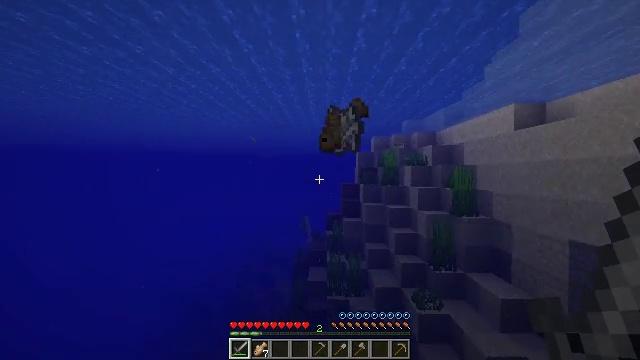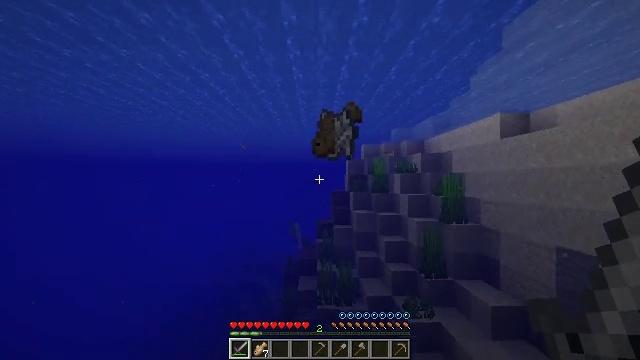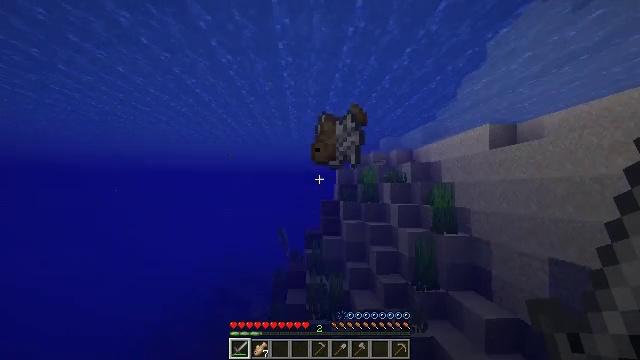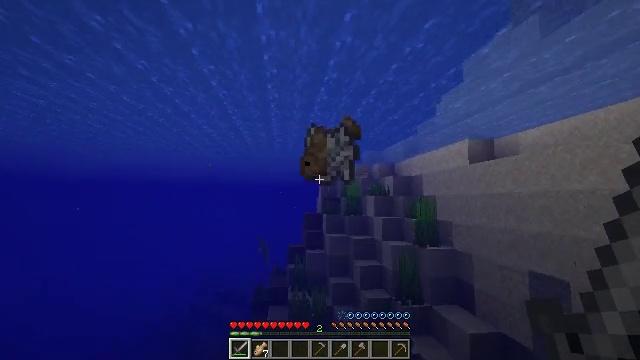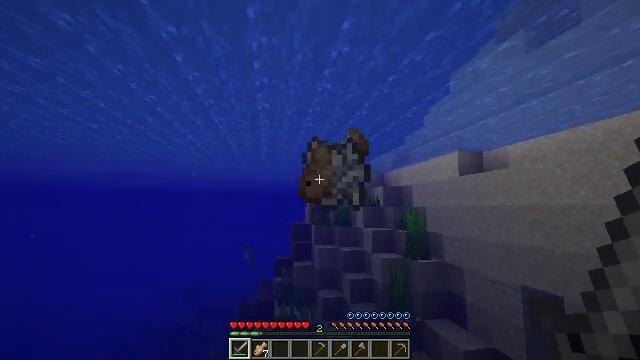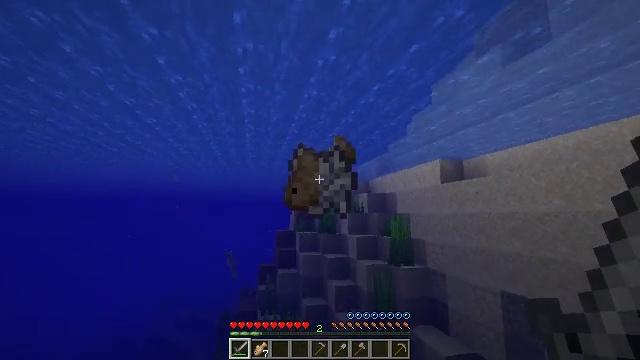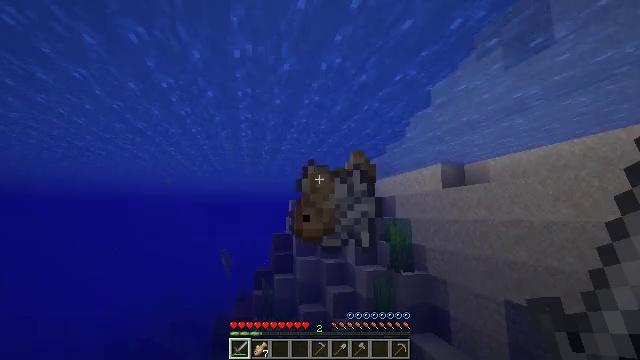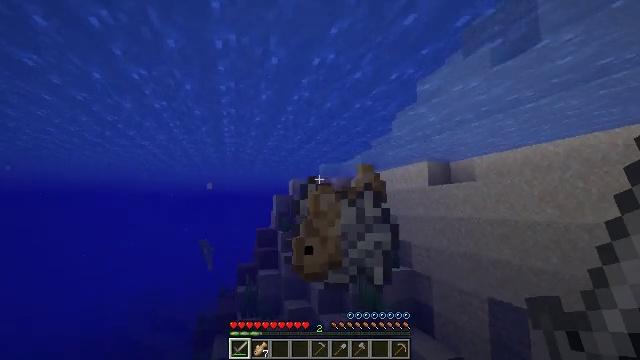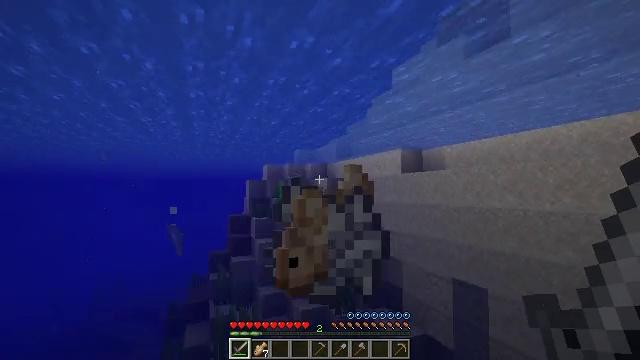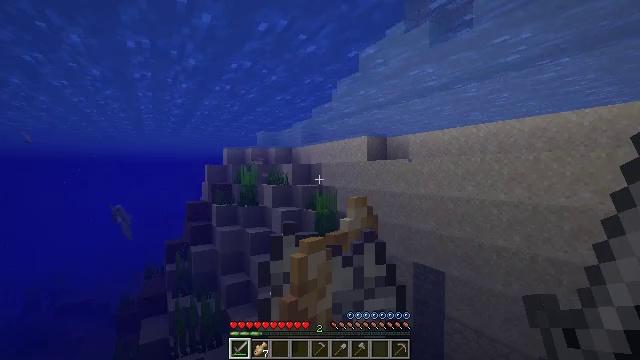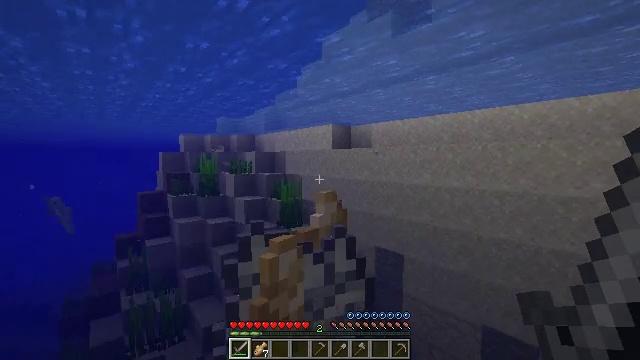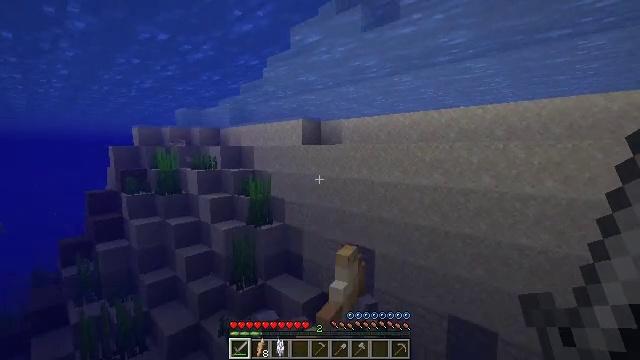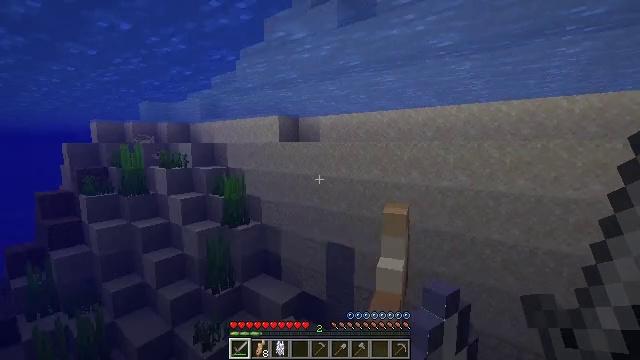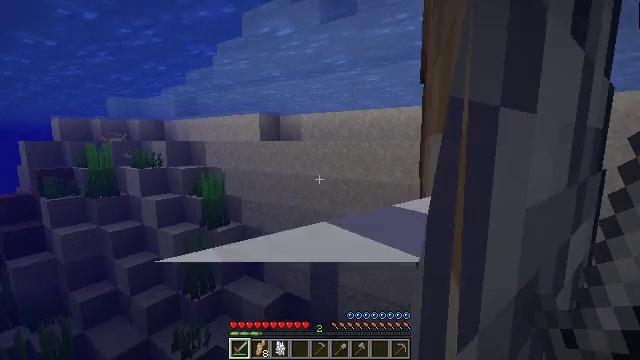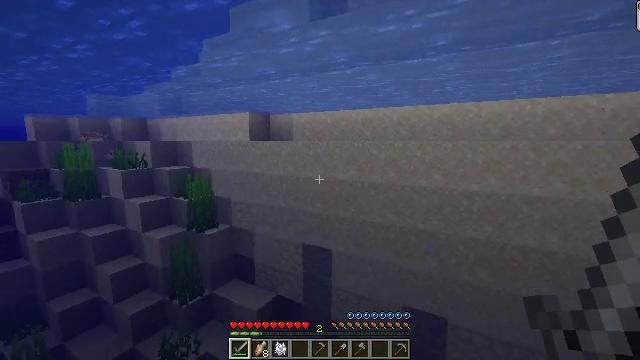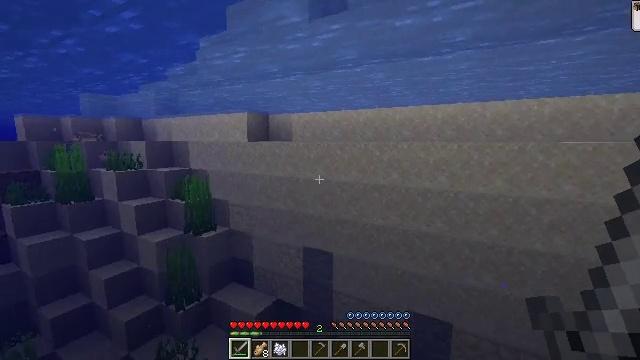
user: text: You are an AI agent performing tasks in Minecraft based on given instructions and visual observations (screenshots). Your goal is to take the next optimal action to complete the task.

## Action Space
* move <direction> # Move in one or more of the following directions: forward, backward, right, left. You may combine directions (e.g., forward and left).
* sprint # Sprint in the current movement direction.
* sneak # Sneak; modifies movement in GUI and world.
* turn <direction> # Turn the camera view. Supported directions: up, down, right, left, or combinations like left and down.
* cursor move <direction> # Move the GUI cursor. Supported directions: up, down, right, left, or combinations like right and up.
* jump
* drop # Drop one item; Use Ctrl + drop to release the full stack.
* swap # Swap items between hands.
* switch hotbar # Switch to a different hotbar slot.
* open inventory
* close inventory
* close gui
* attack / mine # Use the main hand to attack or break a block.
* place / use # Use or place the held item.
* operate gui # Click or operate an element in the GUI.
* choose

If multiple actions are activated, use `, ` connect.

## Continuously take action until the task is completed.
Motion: motion action
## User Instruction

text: Hunt a cod.
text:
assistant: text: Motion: move forward, turn right and up, jump
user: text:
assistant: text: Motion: move forward, turn right and up, jump
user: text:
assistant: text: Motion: move forward, turn right and up, jump
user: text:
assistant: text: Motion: move forward, turn right and up, jump
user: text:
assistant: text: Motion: move forward, turn right and up, jump
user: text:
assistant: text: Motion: move forward, jump
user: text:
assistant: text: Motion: move forward, turn right and down, jump
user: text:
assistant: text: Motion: move forward, turn right and down, jump
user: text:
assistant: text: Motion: move forward, turn right and down, jump
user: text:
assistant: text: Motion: move forward, turn right and down, jump
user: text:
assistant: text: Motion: move forward, turn right and down
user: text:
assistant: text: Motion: move forward, turn right and down
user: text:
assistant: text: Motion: move forward, turn right
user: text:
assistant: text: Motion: move forward, turn right
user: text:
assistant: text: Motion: move forward
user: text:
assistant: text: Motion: move forward
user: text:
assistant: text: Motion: move forward
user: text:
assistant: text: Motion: move forward
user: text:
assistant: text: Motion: move forward
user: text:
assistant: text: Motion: move forward, turn left
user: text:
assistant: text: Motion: move forward, turn left and up
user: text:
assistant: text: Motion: move forward, turn left and up
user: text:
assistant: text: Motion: move forward
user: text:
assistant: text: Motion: move forward, turn right and up
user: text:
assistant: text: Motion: move forward, turn right and up
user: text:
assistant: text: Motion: move forward, turn right
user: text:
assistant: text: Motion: move forward
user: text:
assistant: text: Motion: move forward, turn left
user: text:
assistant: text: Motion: move forward, turn left
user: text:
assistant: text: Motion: move forward, turn left